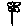
Label: flower